Question: This is my code:
'''
import numpy as np
import cv2
drawing = False
def draw_circle(event,x,y,flags,param):
global ix,iy,drawing
if event == cv2.EVENT_LBUTTONDOWN:
drawing= True
ix,iy=x,y
elif event == cv2.EVENT_MOUSEMOVE and flags == cv2.EVENT_FLAG_LBUTTON:
if drawing == True:
cv2.circle(img,(x,y),3,(0,0,0),-1)
elif event == cv2.EVENT_LBUTTONUP:
drawing == False
img=np.ones((512,512,3),np.uint8)*255
cv2.namedWindow('image')
cv2.setMouseCallback('image',draw_circle)
while(True):
cv2.imshow('image',img)
if cv2.waitKey(1)&0xff == ord('q'):
break
cv2.destroyAllWindows()
'''
The first line was drawn slowly, the 2nd one was drawn fast:

My questions are :
1. what is it that cause this problem?
2. how to solve it.
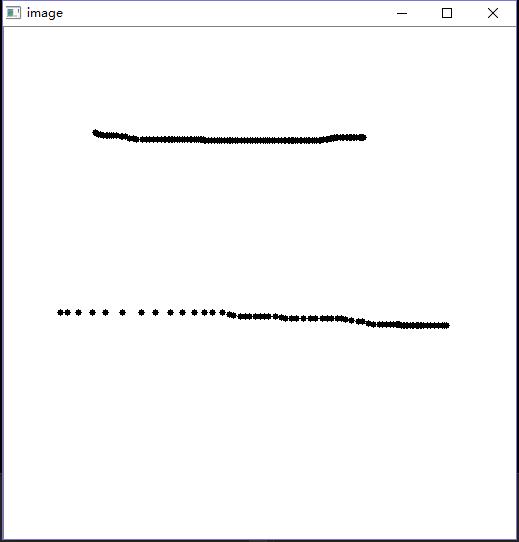
Answer: Don't use 'circle', when you use 'circle', on fast movements there will be gaps. There will be gaps because a new mouse event is raised before the previous circle is drawn when you move fast. Use 'line' instead as follows:
'''
def draw_circle(event,x,y,flags,param):
global ix,iy,drawing
if event == cv2.EVENT_LBUTTONDOWN:
drawing= True
ix,iy=x,y
elif event == cv2.EVENT_MOUSEMOVE and flags == cv2.EVENT_FLAG_LBUTTON:
if drawing:
cv2.line(img,(ix,iy),(x,y),(0,0,0), 3)
ix,iy = x,y
elif event == cv2.EVENT_LBUTTONUP:
drawing == False
'''